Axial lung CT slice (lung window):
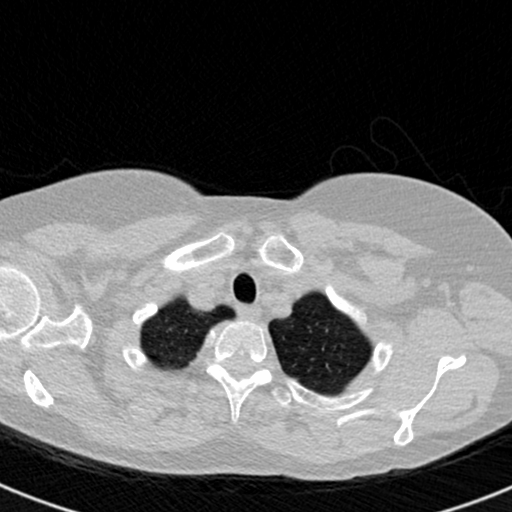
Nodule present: no